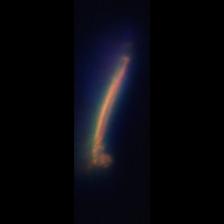
Taxon: Pennate
Group: Diatoms